如图 1 是装了液体的长方体容器的截面图（数据如图），将容器绕底面一条棱旋转倾斜后，水面恰好接触到容器口的边缘，如图 2 所示，此时水面宽度$AB$为\underline{\quad\quad}.

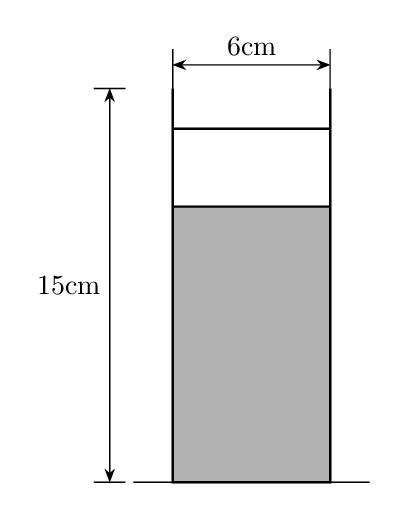
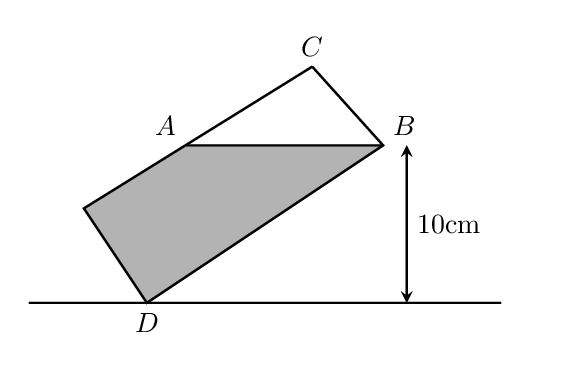
【解答】
\noindent \textbf{【答案】}9cm/9厘米

\vspace{1em}
\noindent \textbf{【分析】}本题考查了相似三角形的判定与性质，旋转的性质．熟练掌握相似三角形的判定与性质是解题的关键．如图，作$BE \perp DE$于$E$，则$\angle BED=90^\circ$，由题意知，$BD=15$，$BC=6$，$BE=10$，$\angle C=90^\circ$，$AB \parallel DE$，$AC \parallel BD$，则$\angle CAB=\angle DBA=\angle BDE$，证明$\triangle CAB \sim \triangle EDB$，则$\dfrac{AB}{BD}=\dfrac{BC}{BE}$，即$\dfrac{AB}{15}=\dfrac{6}{10}$，计算求解即可．

\vspace{1em}
\noindent \textbf{【详解】}解：如图，作$BE \perp DE$于$E$，则$\angle BED=90^\circ$，

由题意知，$BD=15$，$BC=6$，$BE=10$，$\angle C=90^\circ$，$AB \parallel DE$，$AC \parallel BD$，
\[
\therefore \angle CAB=\angle DBA=\angle BDE,
\]
又$\because \angle C=\angle BED=90^\circ$,
\[
\therefore \triangle CAB \sim \triangle EDB,
\]
\[
\therefore \dfrac{AB}{BD}=\dfrac{BC}{BE},\ \text{即}\ \dfrac{AB}{15}=\dfrac{6}{10},
\]
解得，$AB=9$,
故答案为：$9$cm．
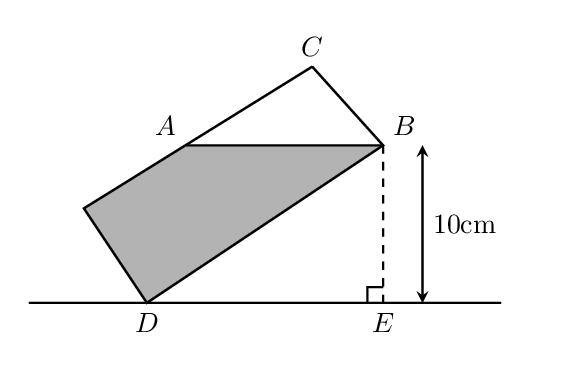